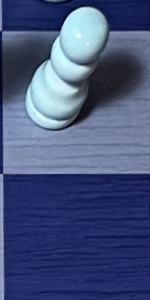
Label: Empty